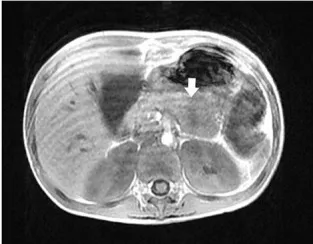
Magnetic resonance imaging of case 1. (A) T1-weighted image (T1WI) showing an ill-defined mass lesion at the pancreatic body.
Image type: radiology (mri)